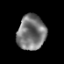
Tissue: prostate
Cell type: T cells
Senescence score: 0.3617
Nuclear area (px): 978
Mean DAPI intensity: 118.297